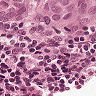
Metastatic tissue present: yes